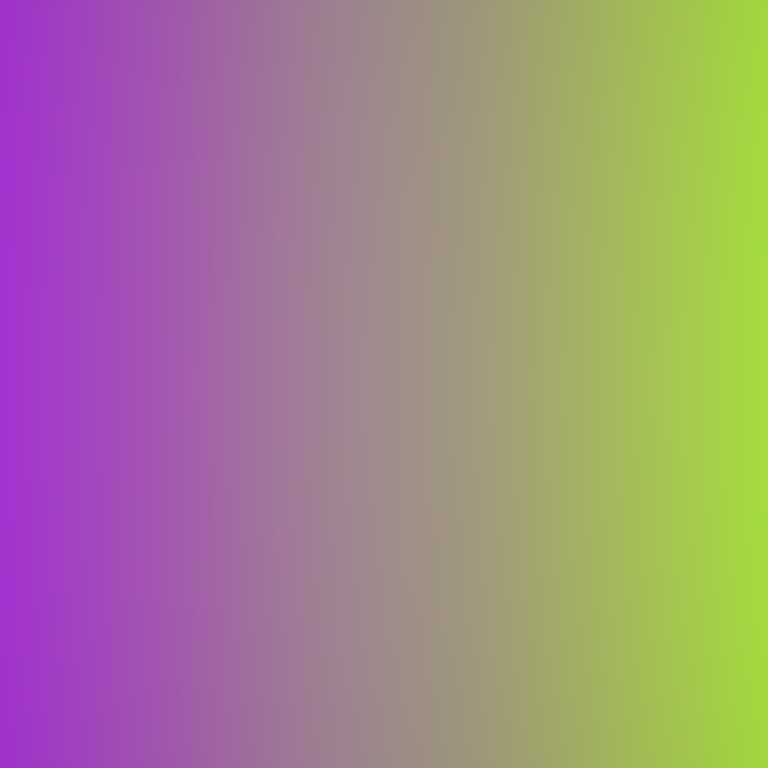
Abstract light effect, smooth gradient from violet to lime green, calm atmosphere, soft blend, no room, no furniture, no objects.